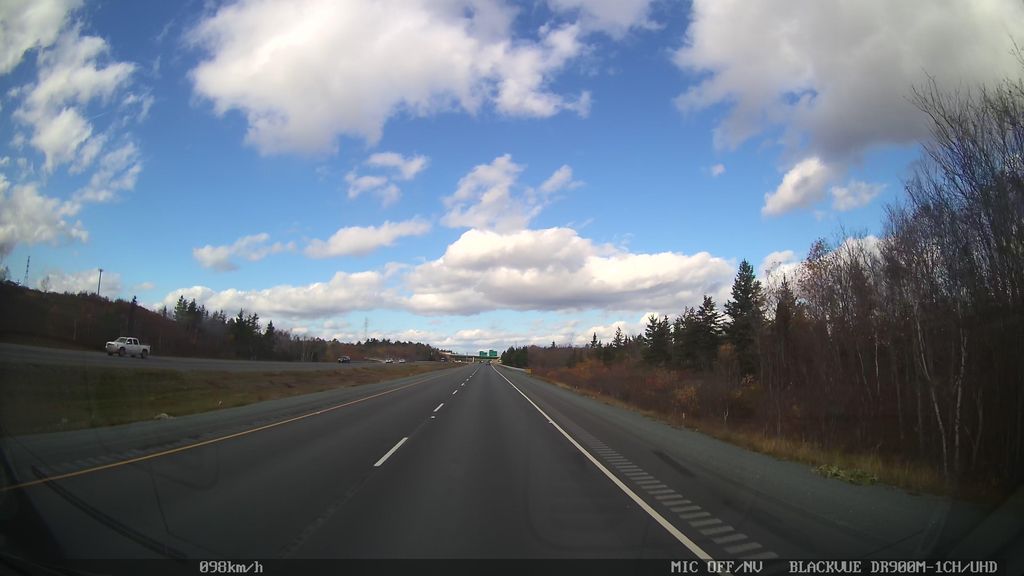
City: halifax